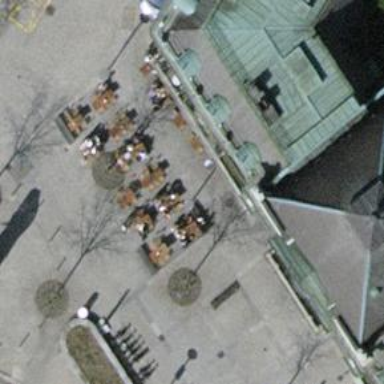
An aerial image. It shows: Bench for seating.